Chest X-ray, PA view. Patient: 23 years old, sex M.
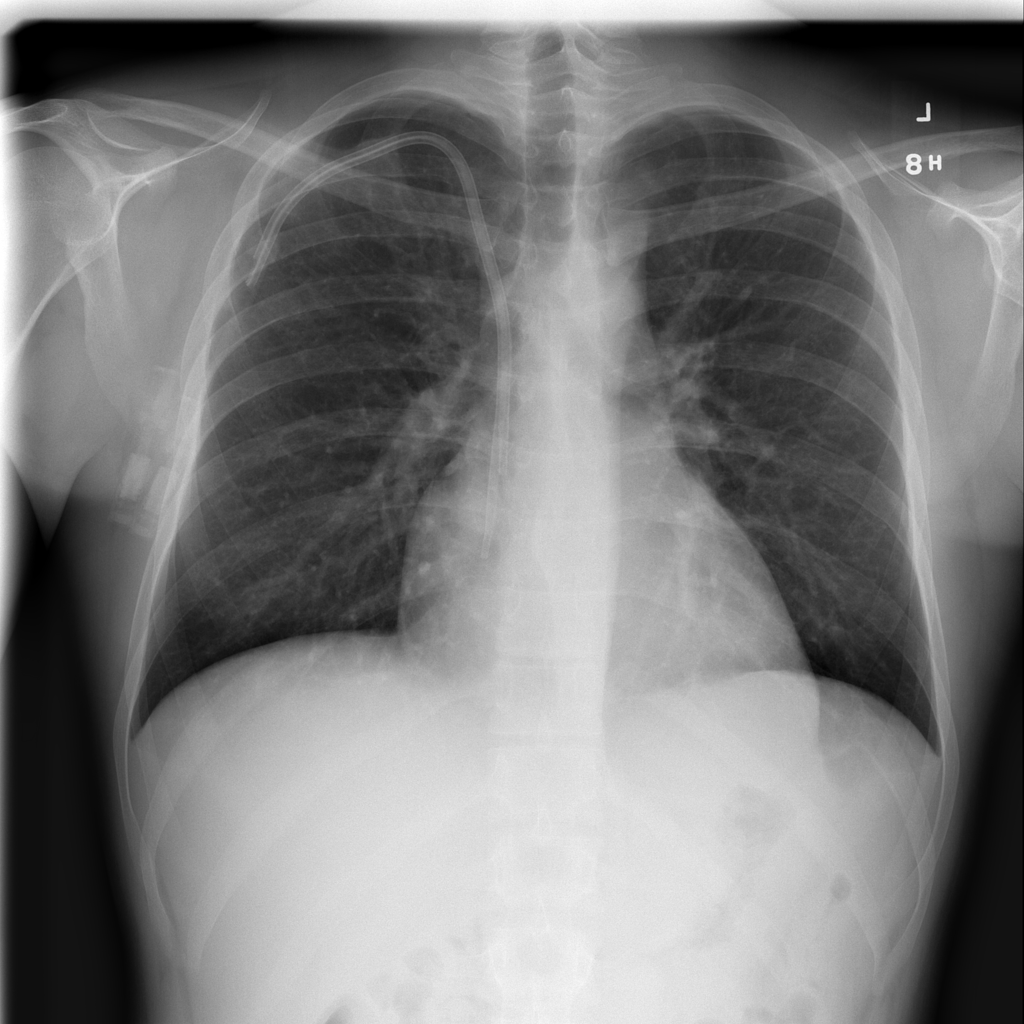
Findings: Cardiomegaly